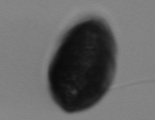
Label: Prorocentrum